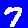
Digit: 7